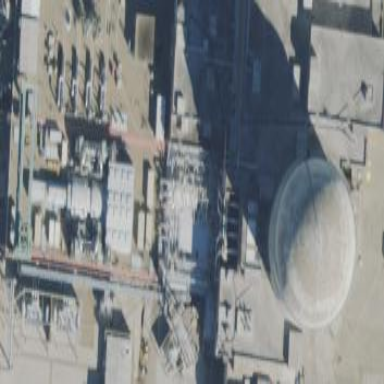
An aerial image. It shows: Industrial building with nuclear power generator inside.